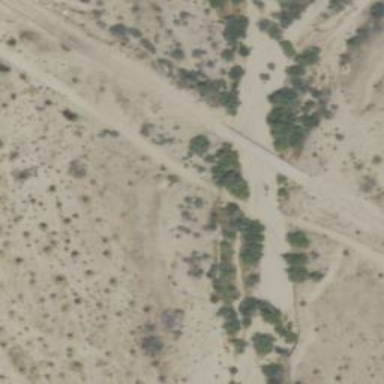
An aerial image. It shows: Abandoned railroad bridge.